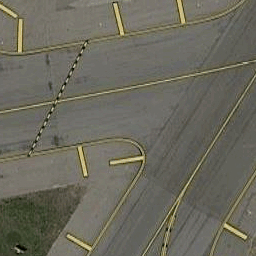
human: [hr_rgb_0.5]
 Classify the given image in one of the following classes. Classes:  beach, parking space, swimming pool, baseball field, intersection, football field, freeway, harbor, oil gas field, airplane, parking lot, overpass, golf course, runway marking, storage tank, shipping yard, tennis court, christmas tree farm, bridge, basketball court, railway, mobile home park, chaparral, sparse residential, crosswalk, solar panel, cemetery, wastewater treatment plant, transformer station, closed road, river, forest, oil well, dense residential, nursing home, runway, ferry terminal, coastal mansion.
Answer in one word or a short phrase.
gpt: runway marking